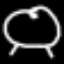
Label: clock